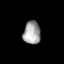
Tissue: prostate
Cell type: Myeloid cells
Senescence score: 0.2982
Nuclear area (px): 388
Mean DAPI intensity: 162.052